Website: macys
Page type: gifting
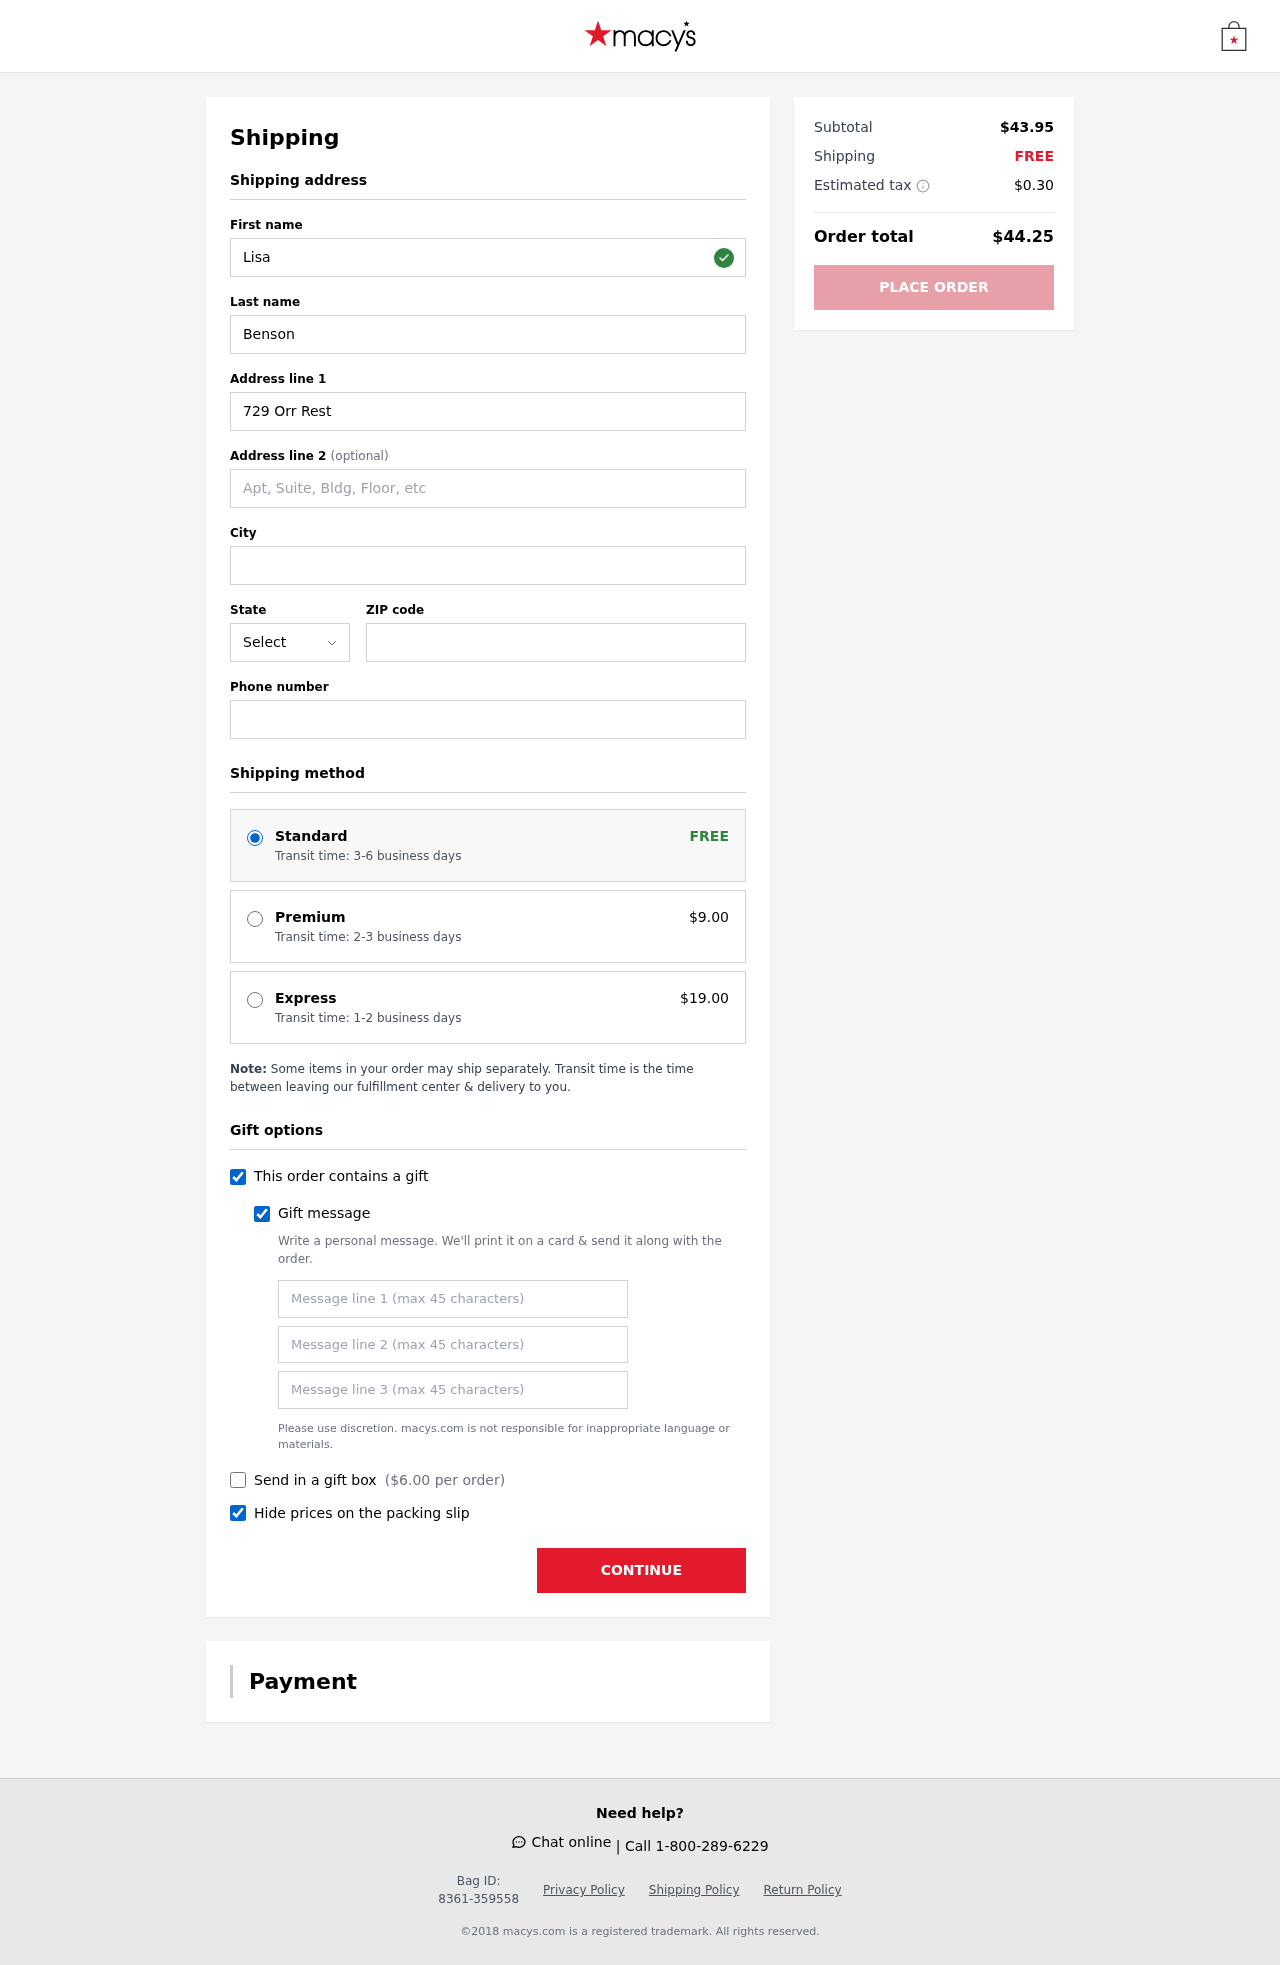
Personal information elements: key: PII_STATE_ABBR
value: DE
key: PII_FIRSTNAME
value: Lisa
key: PII_LASTNAME
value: Benson
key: PII_STREET
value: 729 Orr Rest
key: PII_CITY
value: South Matthewland
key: PII_POSTCODE
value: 91772
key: PII_PHONE
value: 2234496582
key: PII_GIFT_MESSAGE
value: Happy Birthday, Sarah! I know how much you’ve been wanting to hit the pavement with some fresh kicks—so I thought these would be perfect for your next run! Can’t wait to see you crushing those miles! Lisa
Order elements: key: ORDER_SHIPPING_STANDARD
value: Transit time: 3-6 business days
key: ORDER_SHIPPING_PREMIUM
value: Transit time: 2-3 business days
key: ORDER_SHIPPING_PREMIUM_PRICE
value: $9.00
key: ORDER_SHIPPING_EXPRESS
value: Transit time: 1-2 business days
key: ORDER_SHIPPING_EXPRESS_PRICE
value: $19.00
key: ORDER_GIFT_BOX_PRICE
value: $6.00
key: ORDER_SUBTOTAL
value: $43.95
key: ORDER_SHIPPING_COST
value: FREE
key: ORDER_TAX
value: $0.30
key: ORDER_TOTAL
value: $44.25